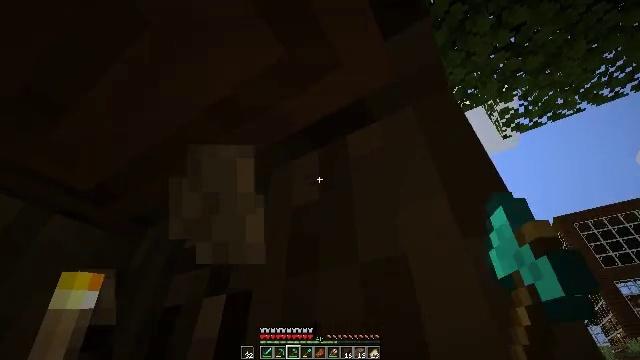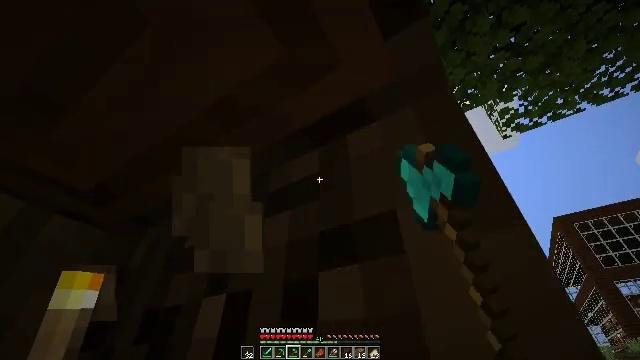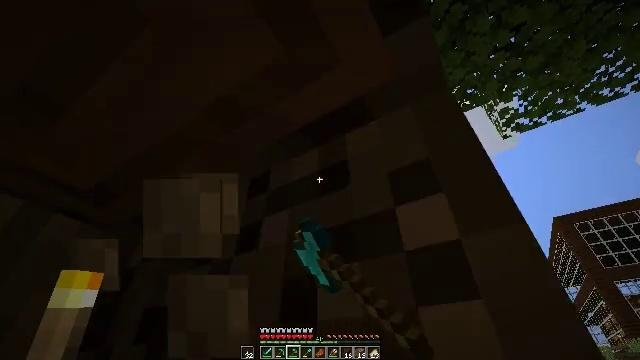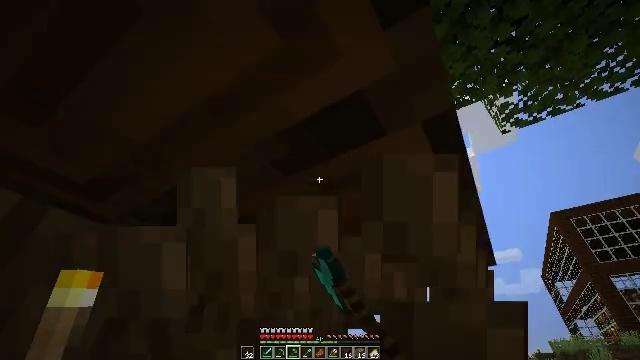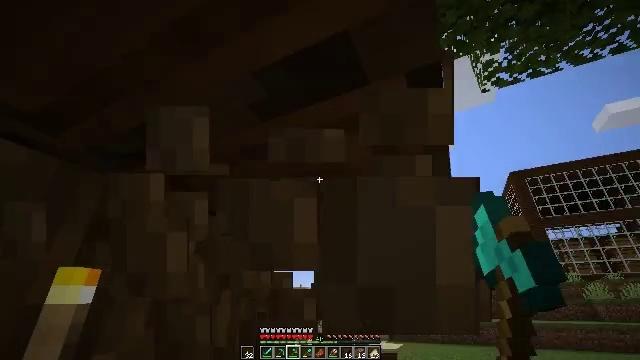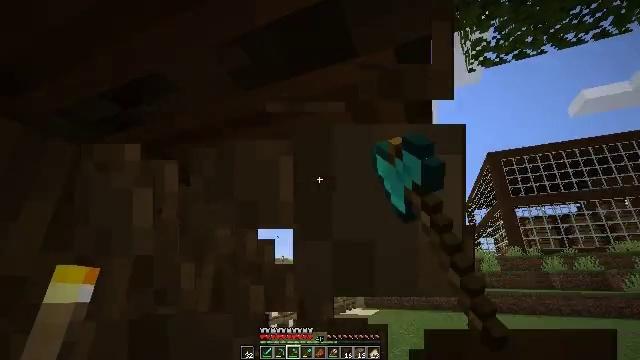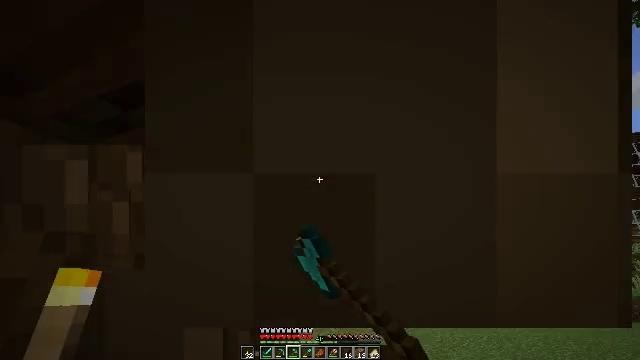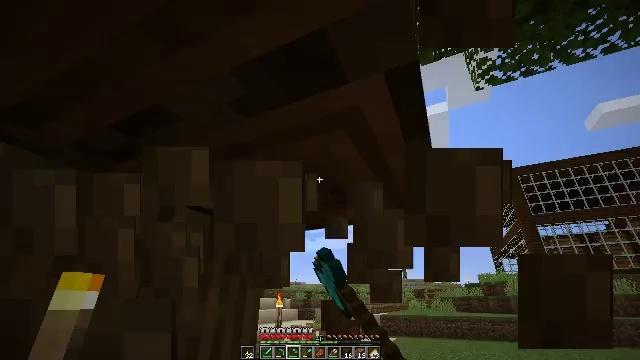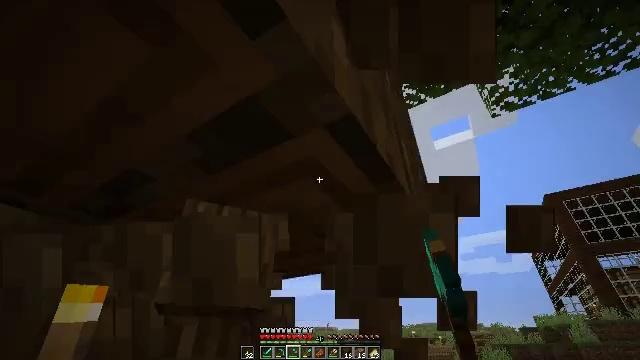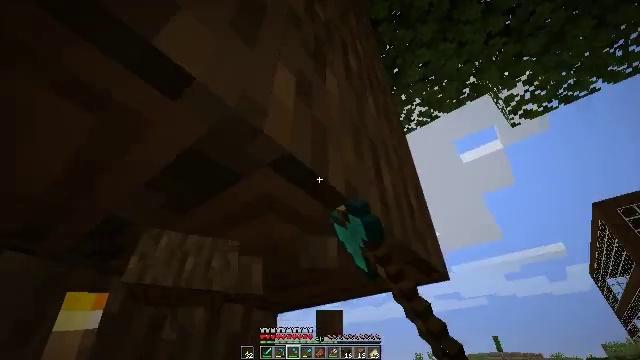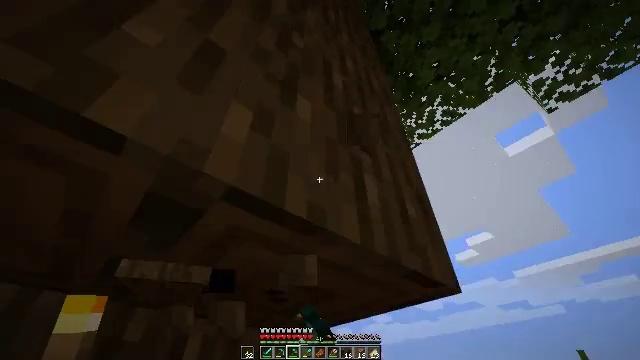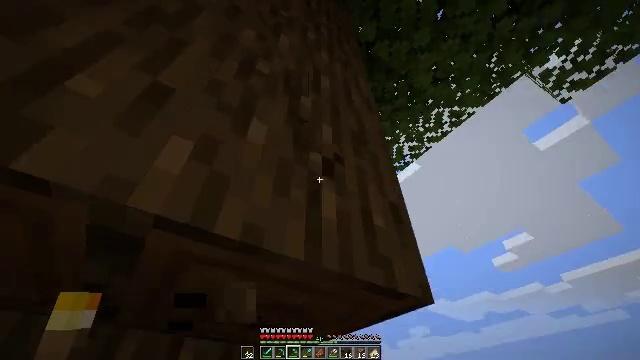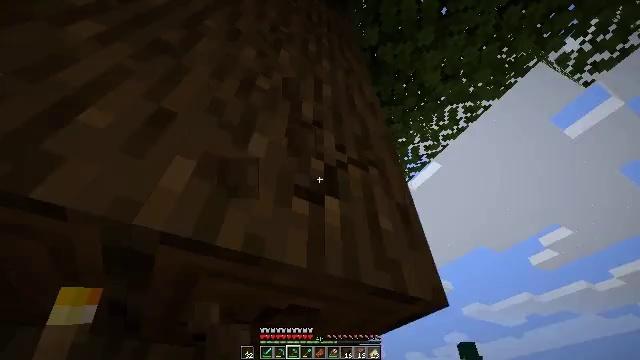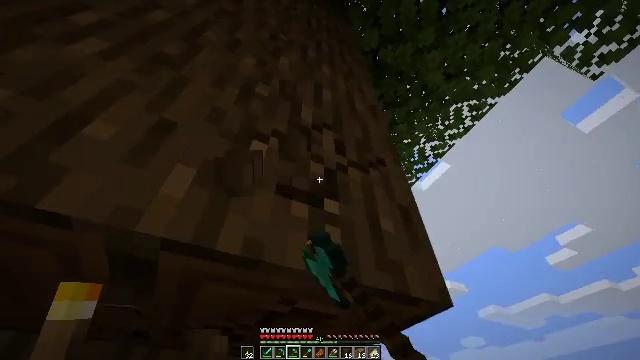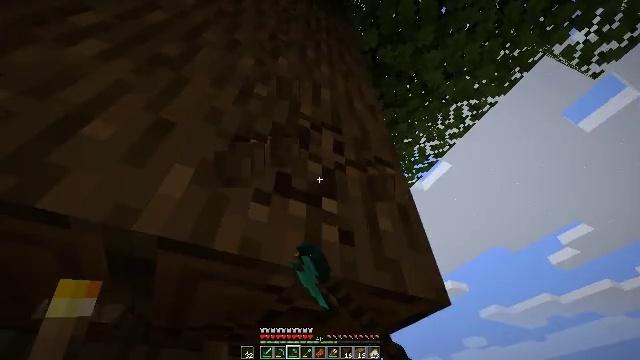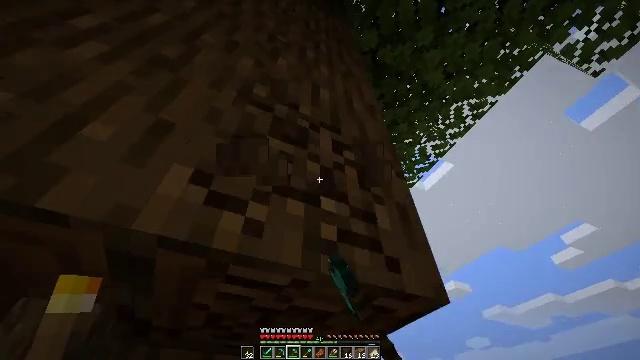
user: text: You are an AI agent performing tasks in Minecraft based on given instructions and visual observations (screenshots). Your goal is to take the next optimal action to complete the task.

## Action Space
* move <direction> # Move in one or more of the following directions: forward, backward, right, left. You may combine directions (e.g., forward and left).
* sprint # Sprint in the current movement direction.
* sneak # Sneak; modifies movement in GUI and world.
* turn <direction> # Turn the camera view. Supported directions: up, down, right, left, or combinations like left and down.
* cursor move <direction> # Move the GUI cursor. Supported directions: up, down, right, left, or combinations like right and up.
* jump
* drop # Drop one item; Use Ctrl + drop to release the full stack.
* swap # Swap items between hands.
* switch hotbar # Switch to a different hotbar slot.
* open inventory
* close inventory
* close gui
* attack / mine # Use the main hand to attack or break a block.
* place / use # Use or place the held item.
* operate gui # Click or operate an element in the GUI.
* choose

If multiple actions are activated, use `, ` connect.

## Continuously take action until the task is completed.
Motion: motion action
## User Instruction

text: Collect dark oak log for building.
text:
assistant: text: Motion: attack / mine
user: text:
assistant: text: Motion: attack / mine
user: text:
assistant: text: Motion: turn down, attack / mine
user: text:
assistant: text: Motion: turn right and down, attack / mine
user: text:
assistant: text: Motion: turn right and down, attack / mine
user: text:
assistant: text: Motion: attack / mine
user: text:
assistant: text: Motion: move right, turn left and up, attack / mine
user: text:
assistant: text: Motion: move right, turn left and up, attack / mine
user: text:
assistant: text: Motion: move right, turn left and up, attack / mine
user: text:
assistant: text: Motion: move right, turn left and up, attack / mine
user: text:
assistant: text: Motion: turn left and up, attack / mine
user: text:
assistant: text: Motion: turn left and up, attack / mine
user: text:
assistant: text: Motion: turn left, attack / mine
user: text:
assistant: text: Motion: attack / mine
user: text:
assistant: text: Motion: attack / mine
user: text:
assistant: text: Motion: turn left, attack / mine
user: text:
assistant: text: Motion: turn left and up, attack / mine
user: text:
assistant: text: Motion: turn left and up, attack / mine
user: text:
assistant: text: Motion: turn left and up, attack / mine
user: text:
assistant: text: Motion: turn up, attack / mine
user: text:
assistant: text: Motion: turn right and up, attack / mine
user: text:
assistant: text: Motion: turn right, attack / mine
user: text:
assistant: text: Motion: attack / mine
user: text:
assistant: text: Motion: turn up, attack / mine
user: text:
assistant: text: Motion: turn left and up, attack / mine
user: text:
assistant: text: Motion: attack / mine
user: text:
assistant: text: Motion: attack / mine
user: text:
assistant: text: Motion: attack / mine
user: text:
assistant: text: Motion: turn left and up, attack / mine
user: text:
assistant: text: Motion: turn left and up, attack / mine